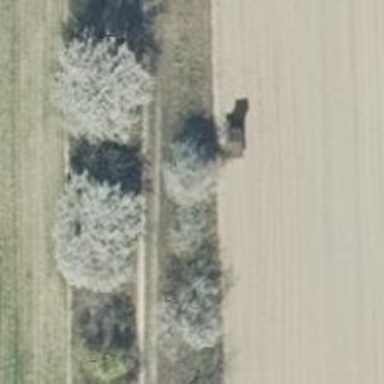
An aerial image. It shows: Row of deciduous broadleaved trees.